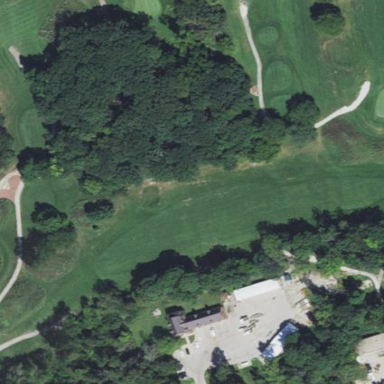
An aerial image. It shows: Well-maintained golf fairway within grassy area designated for the sport of golf.